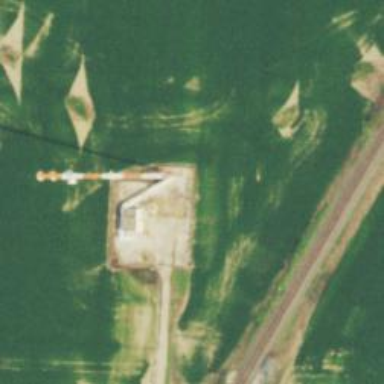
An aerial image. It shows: Mast structure.